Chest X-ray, PA view. Patient: 56 years old, sex F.
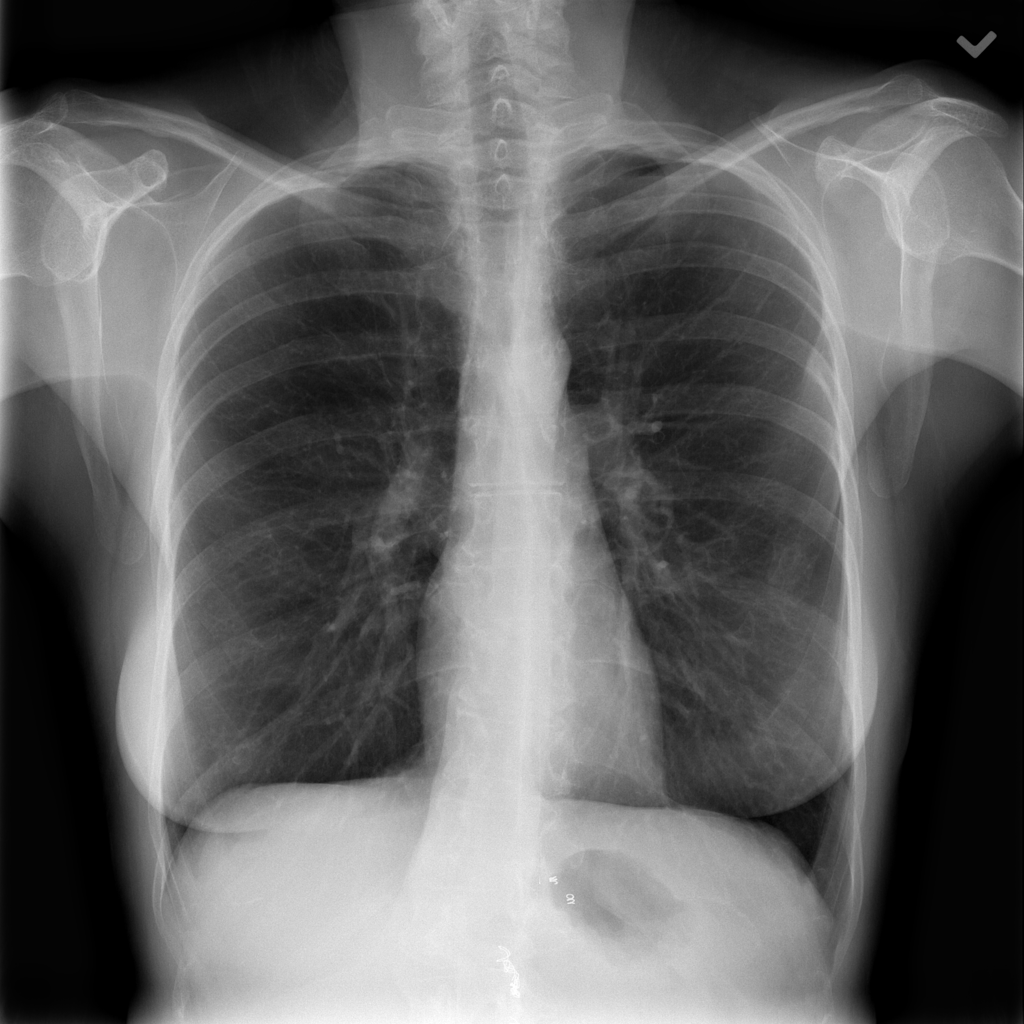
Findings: No Finding